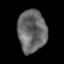
Tissue: lung
Cell type: Epithelial cells
Senescence score: 0.1476
Nuclear area (px): 1177
Mean DAPI intensity: 104.109